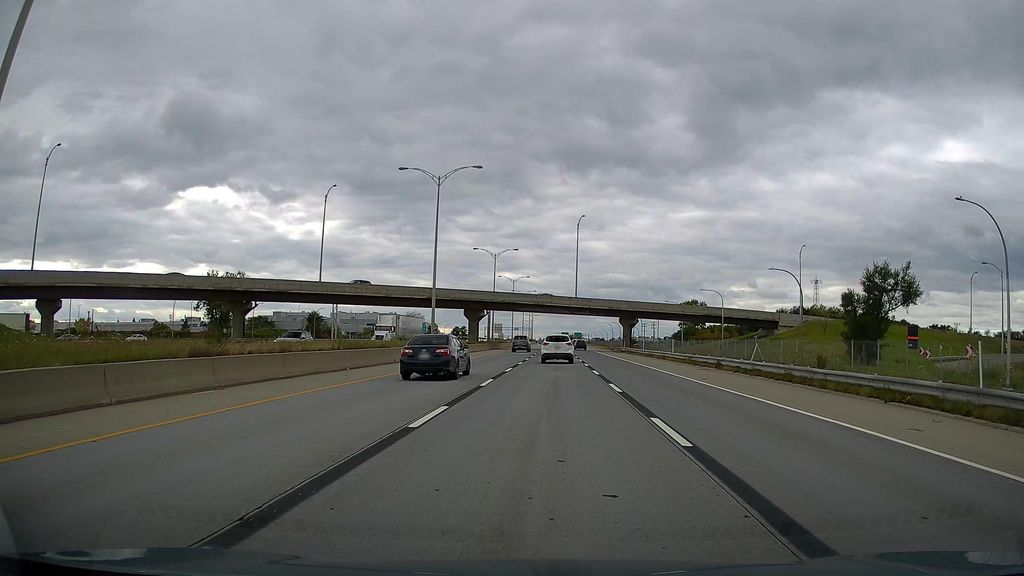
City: montreal